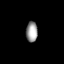
Tissue: prostate
Cell type: T cells
Senescence score: 0.2419
Nuclear area (px): 232
Mean DAPI intensity: 153.694